Question: When looking at PE files in a hex editor, I often encountered some bytes between the section table and the first section, which doesn't really make sense to me. As far as I am concerned, there should be a 00-byte padding in order to fit the alignment. However, here is a screenshot which demonstrates the opposite:
<URL>
As it turned out the highlighted block is pretty much the Bound Import Table. But I am still confused. Why is this table not located in a section? Is this always the case or is it just the specification of a certain compiler/linker? I did not find any documentation on this specific issue. Everything one can find on this topic basically says:
1. DOS MZ Header
2. DOS Stub
3. PE Header
4. Section Table
5. Section 1
6. Section 2
7. Section 3
... and so on
Before I encountered this issue I was not even aware of the fact, that there can be things outside of the sections (besides the ones i listed above, of course).
Proof of concept (Since Mox did not believe me):

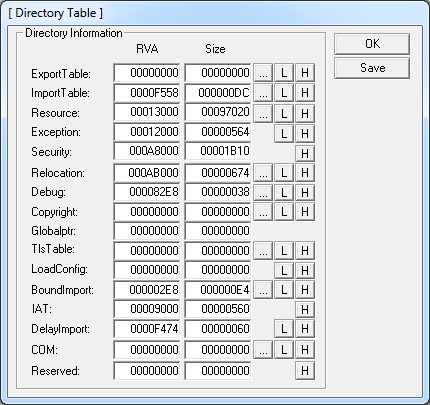
Answer: Data directories such as the 'IMAGE_DIRECTORY_ENTRY_BOUND_IMPORT' can exist outside of sections. Another example of a data directory existing outside of any known section would be the 'IMAGE_DIRECTORY_ENTRY_CERTIFICATE' data directory which is the data directory used to store the certificate information when an executable is signed.
Data directories can point to data outside of a section, with-in a section, or they can point to the entire section. The 'IMAGE_DIRECTORY_ENTRY_RESOURCE' data directory points to the entire ".rsrc" section. Certain data directories point to known sections and these are documented in the <URL>.